Question: When I build an Angular application with a service worker, it creates a hash table with the hash of each file to detect when a new version of the app is available. This hash table is in ngsw.json.
Here is an example of the hash valueas.

If I want to clean unused css with PurifyCSS then dist/styles.*.css will change file content and therefore its hash, but the ngsw.json has the old hash.
In this situation, the angular service worker will fail because there will be a hash mismatch.
How cand I avoid this situation? Should I update the hash manually in ngsw.json after I run PurifyCSS? Is there some mechanism to update this value automatically or can PurifyCSS be executed before angular-cli generates the hash for each file?
This question is oriented in general for any kind of modification made over the dist files cached by the service worker, because the hash will change and therefore there will be a hash mismatch. This implieas that the service worker won't work.
Thank you in advance.
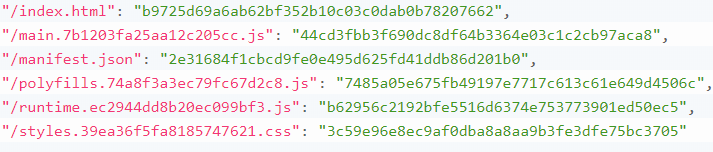
Answer: I discovered something very useful that appears in the official Angular documentation. You can recreate the ngsw.json file with a simple command after making all the modifications you want on the files in the dist folder.
'''
./node_modules/.bin/ngsw-config ./dist/<project-name> ./ngsw-config.json [/base/href]
'''
This regenerates the ngsw.json and the service worker works correctly again.
<URL>